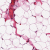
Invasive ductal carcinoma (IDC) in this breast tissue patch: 0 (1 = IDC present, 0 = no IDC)